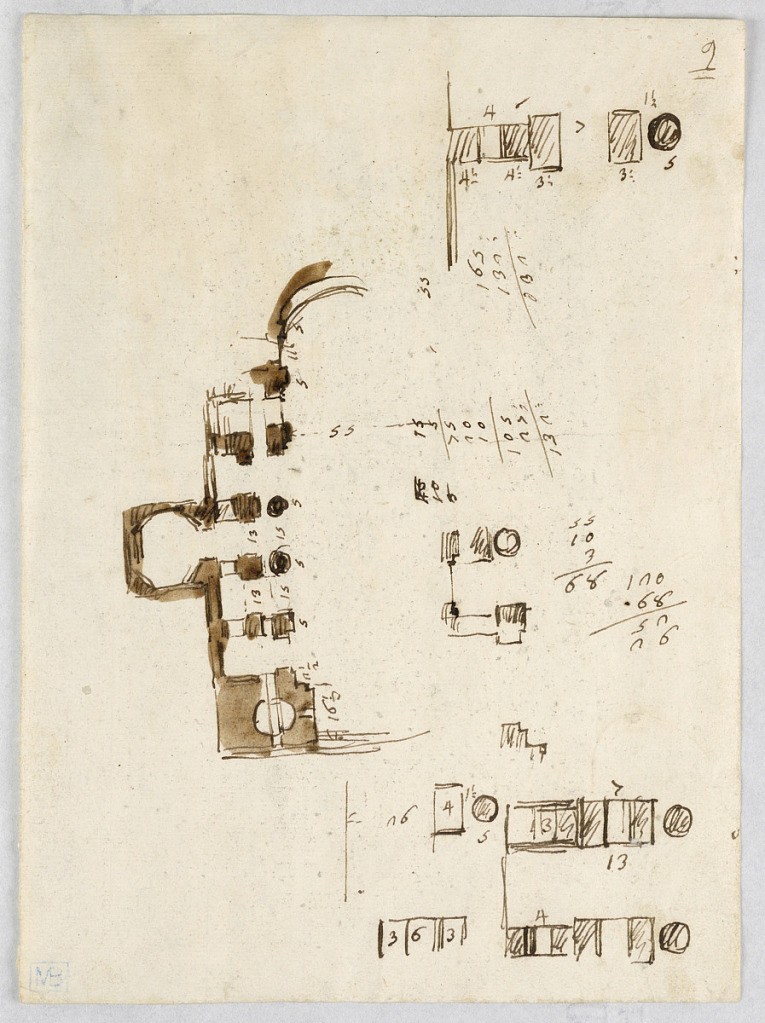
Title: References to a Church Plan
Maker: Giuseppe Barberi, Italian, 1746–1809
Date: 1800-1830
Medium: Pen and brown ink, brush and brown wash on off-white laid paper
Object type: Drawing
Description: Half of the plan and details. Accounts.